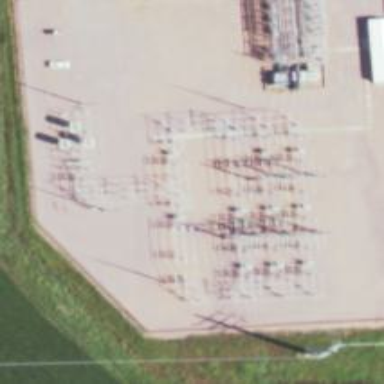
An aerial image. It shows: Switch used for power control.